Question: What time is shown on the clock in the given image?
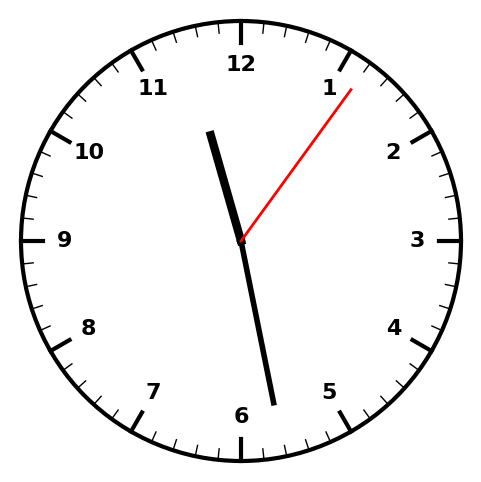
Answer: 11:28:06